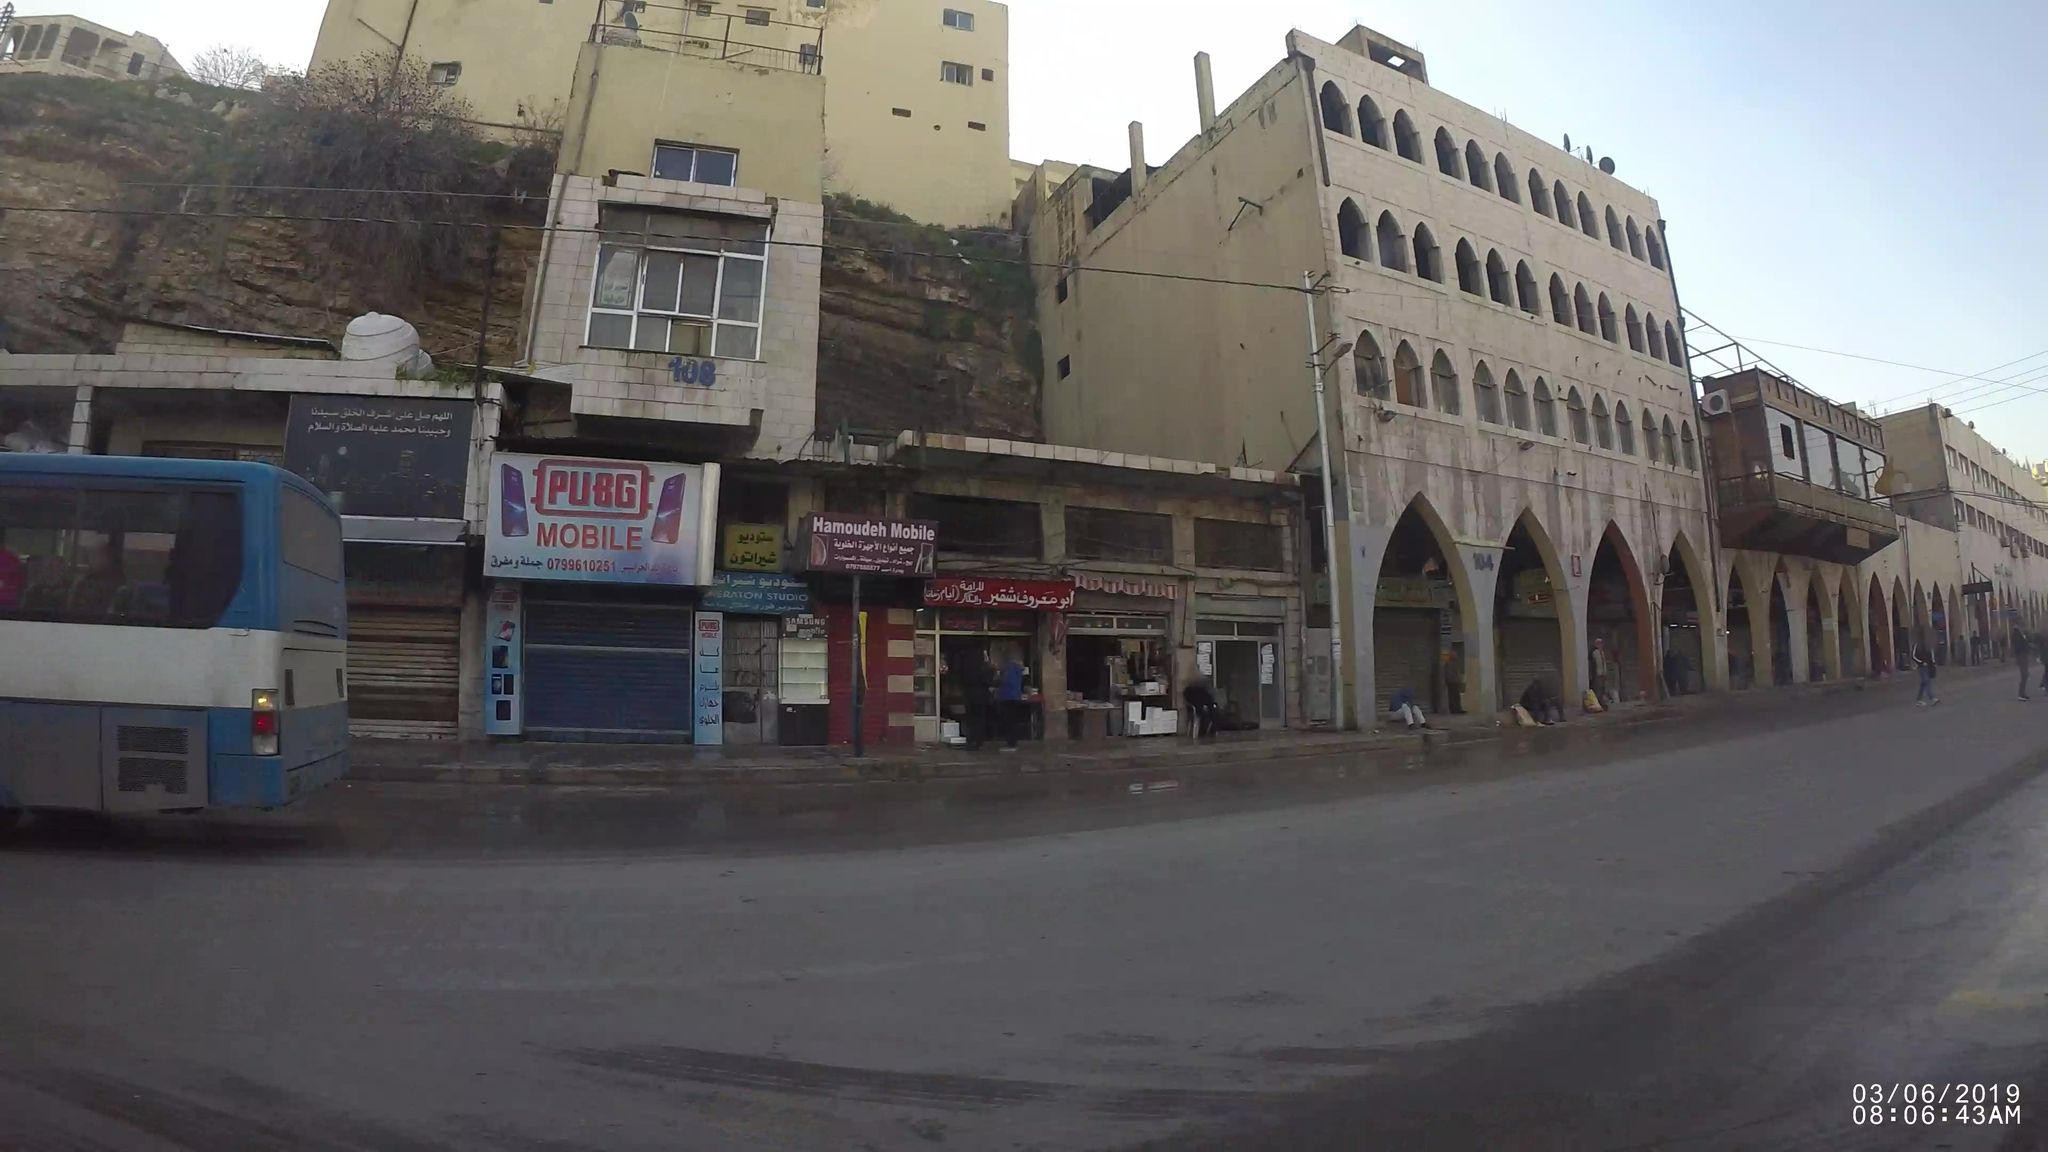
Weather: snowy
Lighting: day
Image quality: good
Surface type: driving surface
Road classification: primary_link, secondary
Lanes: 2
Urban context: urban centre
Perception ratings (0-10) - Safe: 2.06, Lively: 5.59, Beautiful: 2.63, Boring: 5.86, Depressing: 6.87, Wealthy: 3.12